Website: crate-barrel
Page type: payment
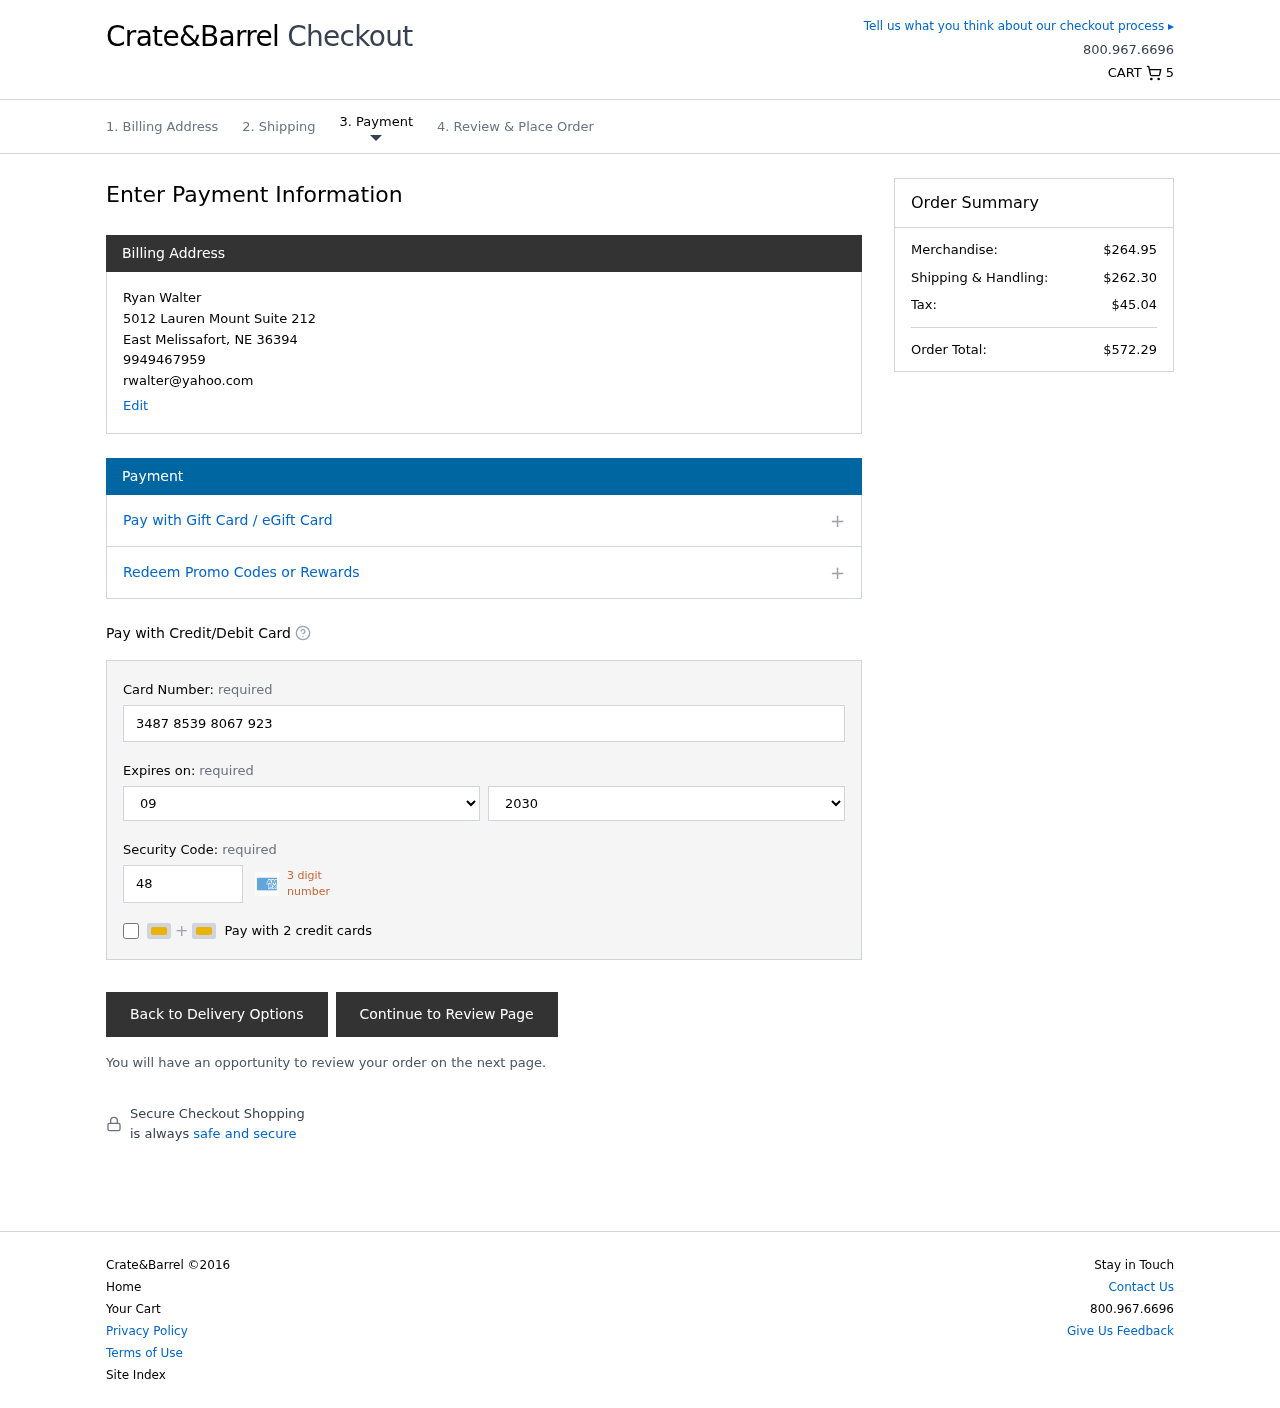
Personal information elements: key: PII_CARD_CVV
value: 4819
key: PII_CARD_EXPIRY_MONTH
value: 09
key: PII_CARD_EXPIRY_YEAR
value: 30
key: PII_CARD_NUMBER
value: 3487 8539 8067 923
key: PII_CITY
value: East Melissafort
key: PII_EMAIL
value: rwalter@yahoo.com
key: PII_FULLNAME
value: Ryan Walter
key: PII_PHONE
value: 9949467959
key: PII_POSTCODE
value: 36394
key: PII_STATE_ABBR
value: NE
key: PII_STREET
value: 5012 Lauren Mount Suite 212
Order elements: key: ORDER_NUM_ITEMS
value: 5
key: ORDER_SUBTOTAL
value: $264.95
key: ORDER_SHIPPING_COST
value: $262.30
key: ORDER_TAX
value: $45.04
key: ORDER_TOTAL
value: $572.29